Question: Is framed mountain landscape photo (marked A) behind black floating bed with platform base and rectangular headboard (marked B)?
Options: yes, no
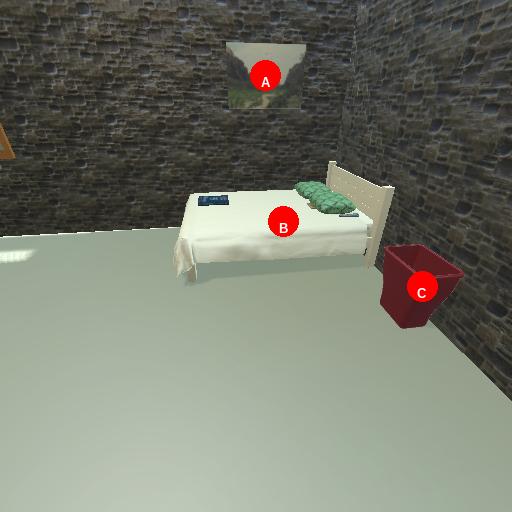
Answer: yes